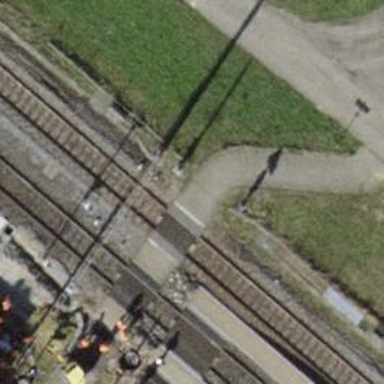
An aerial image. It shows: Railway crossing.